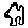
Label: cat